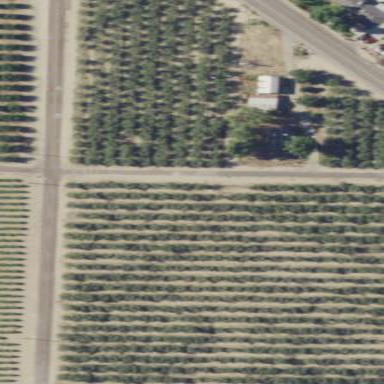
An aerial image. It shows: Orchard filled with walnut trees.